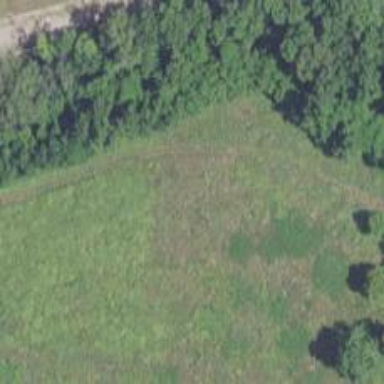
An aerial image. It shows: Disc golf tee area.